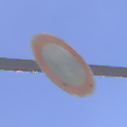
Verkehrszeichen: VerbotFahrzeugeAllerArt
Umgebung: Outdoor, Nature
Tageszeit: Midday
Wetter: Clear
Licht: Natural
Jahreszeit: NotSpecified
Kontrast: HighContrast